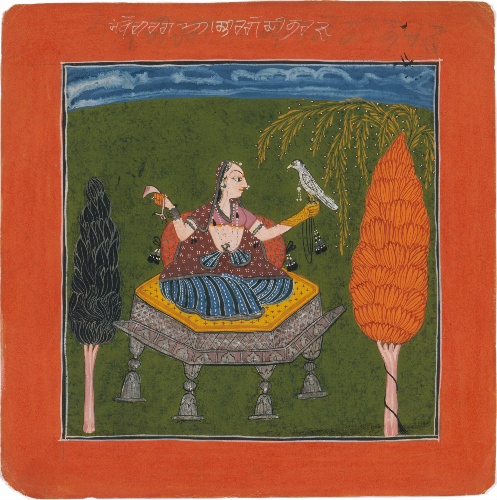
Date: ca. 1700–1710
Object type: Page
Classification: Paintings
Medium: Ink, opaque watercolor, and silver on paper
Culture: India (Himachal Pradesh, possibly Basohli or Nurpur)
Dimensions: Image: 6 1/8 x 6 1/8 in. (15.6 x 15.6 cm); Page: 8 1/8 x 8 1/8 in. (20.6 x 20.6 cm)
Department: Asian Art
Credit line: Cynthia Hazen Polsky and Leon B. Polsky Fund, 2002
Accession year: 2002
Repository: Metropolitan Museum of Art, New York, NY
Tags: Falcons|Women